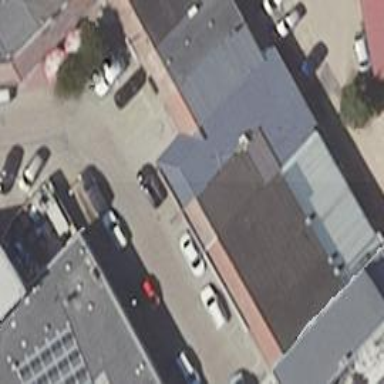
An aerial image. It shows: Clothing store.